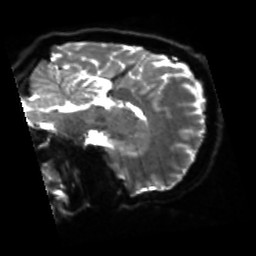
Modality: sbref
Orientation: sagittal
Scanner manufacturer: siemens
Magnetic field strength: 3 T
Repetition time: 4 s
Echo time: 0.0594 s